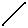
Label: line